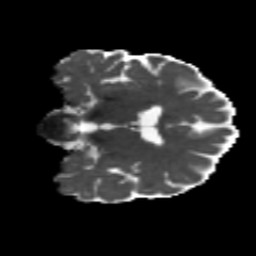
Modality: MD
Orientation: coronal
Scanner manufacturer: siemens
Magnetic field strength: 3 T
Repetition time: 4.16 s
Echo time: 0.0806 s